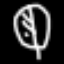
Label: leaf